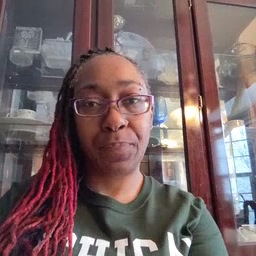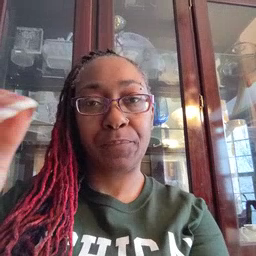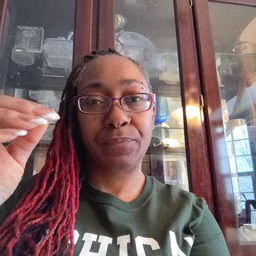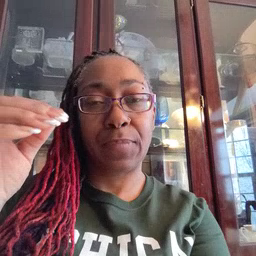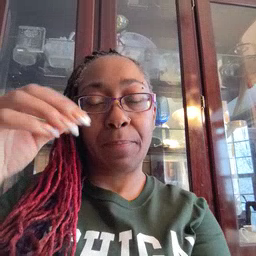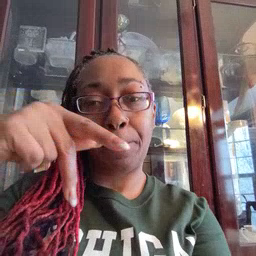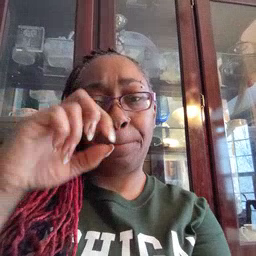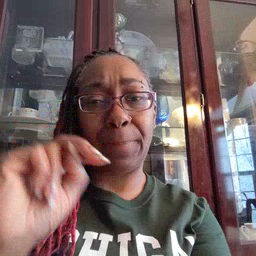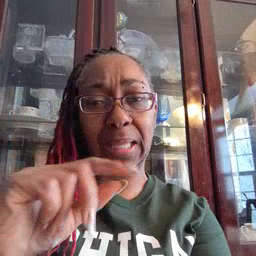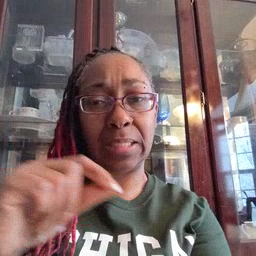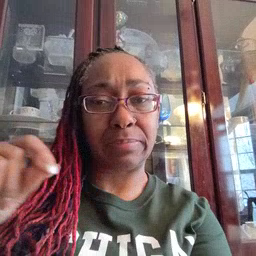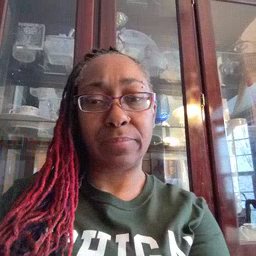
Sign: pen